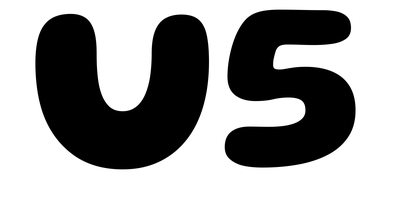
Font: Gluten_Bold